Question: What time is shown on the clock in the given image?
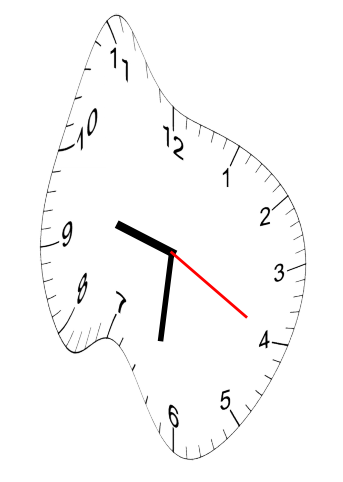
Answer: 09:31:20